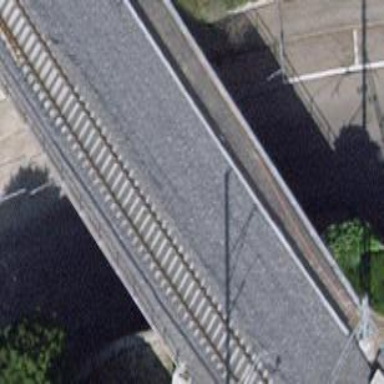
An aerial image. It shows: Bridge with beam structure.